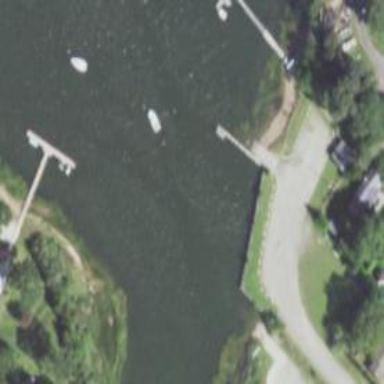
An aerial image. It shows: Slipway on leisure land.